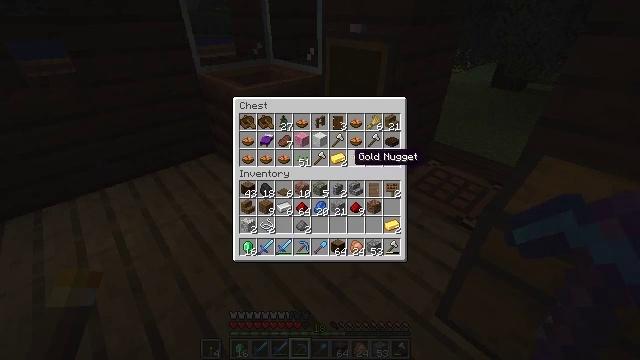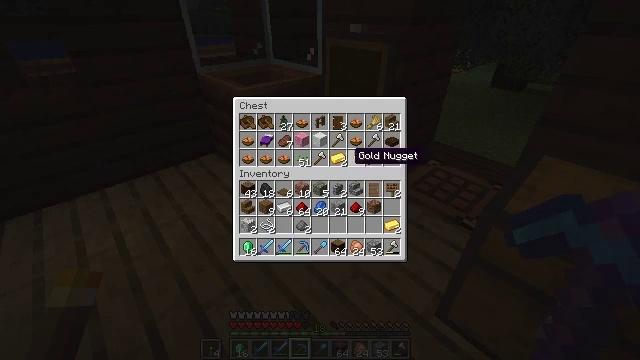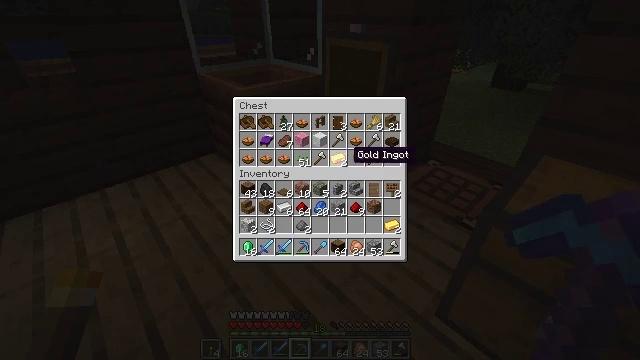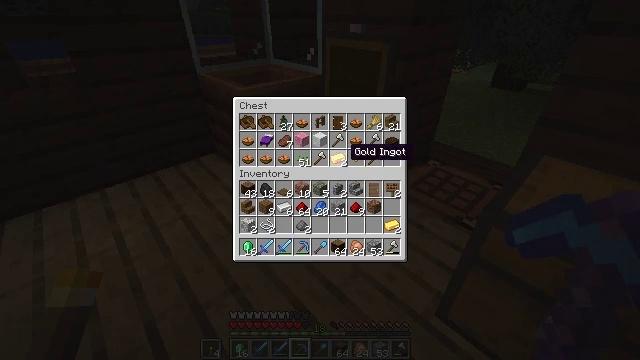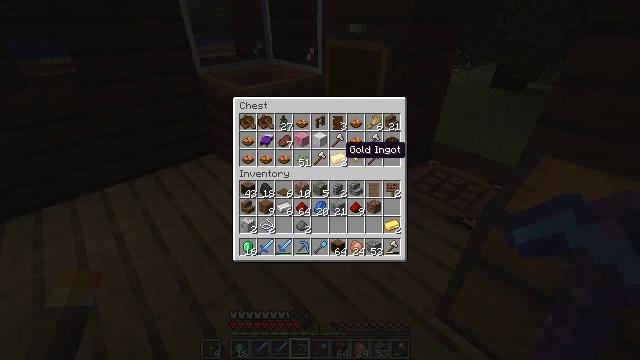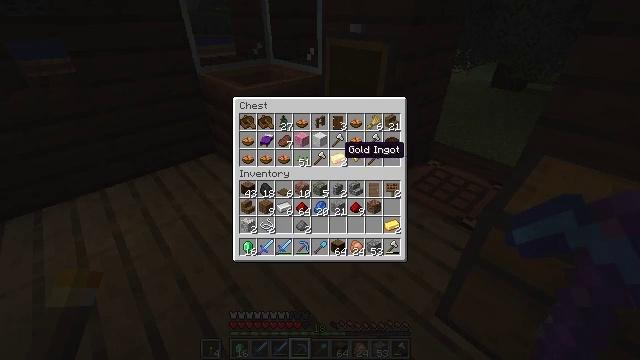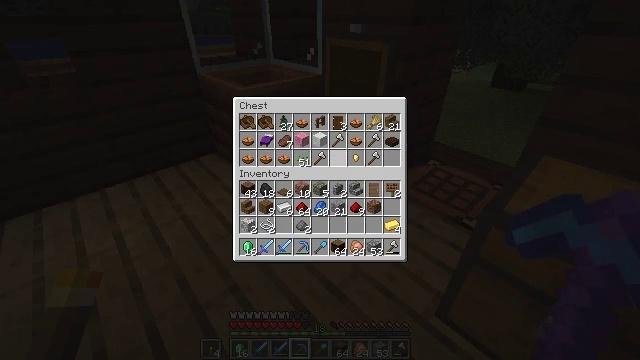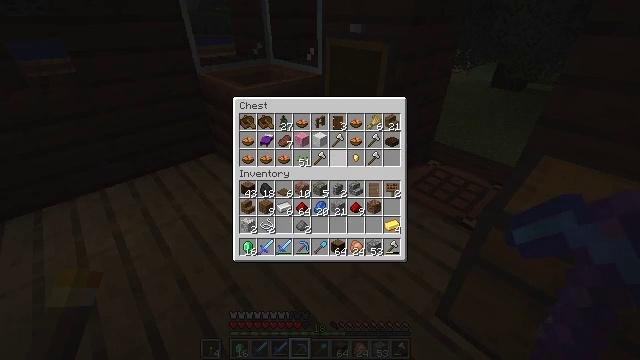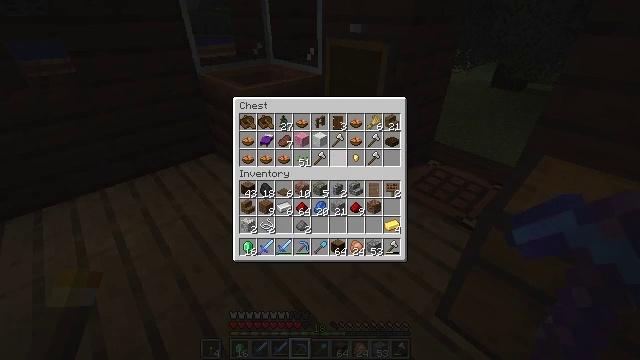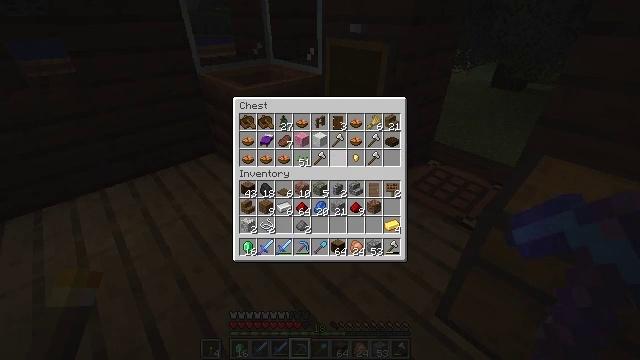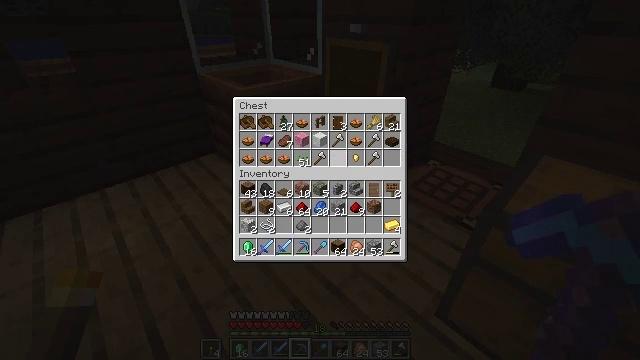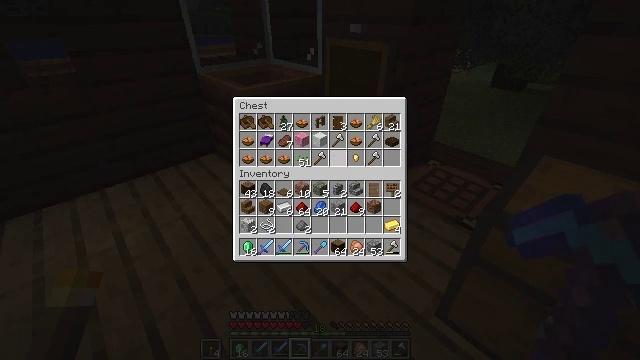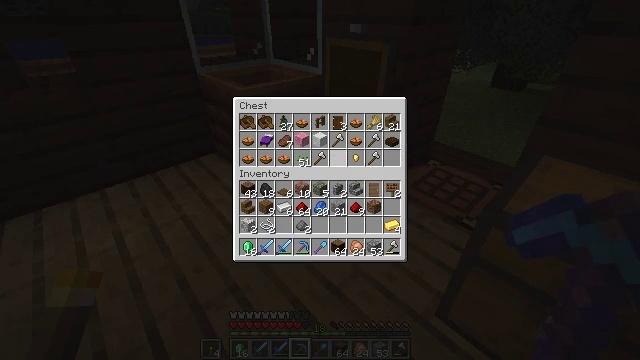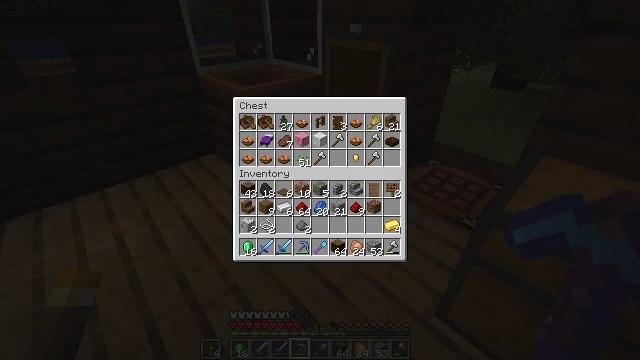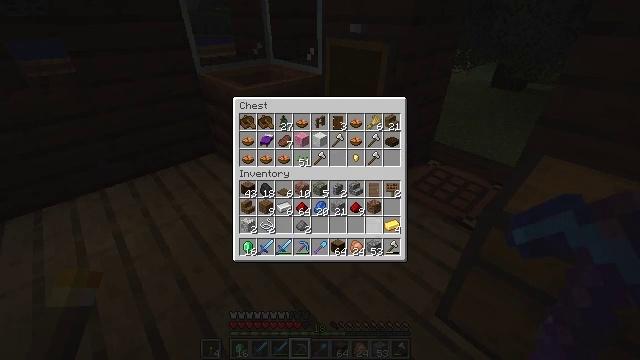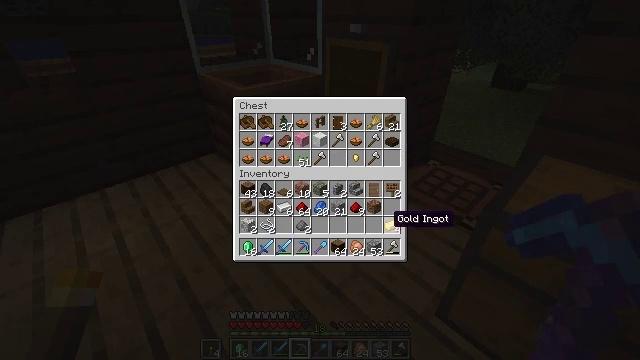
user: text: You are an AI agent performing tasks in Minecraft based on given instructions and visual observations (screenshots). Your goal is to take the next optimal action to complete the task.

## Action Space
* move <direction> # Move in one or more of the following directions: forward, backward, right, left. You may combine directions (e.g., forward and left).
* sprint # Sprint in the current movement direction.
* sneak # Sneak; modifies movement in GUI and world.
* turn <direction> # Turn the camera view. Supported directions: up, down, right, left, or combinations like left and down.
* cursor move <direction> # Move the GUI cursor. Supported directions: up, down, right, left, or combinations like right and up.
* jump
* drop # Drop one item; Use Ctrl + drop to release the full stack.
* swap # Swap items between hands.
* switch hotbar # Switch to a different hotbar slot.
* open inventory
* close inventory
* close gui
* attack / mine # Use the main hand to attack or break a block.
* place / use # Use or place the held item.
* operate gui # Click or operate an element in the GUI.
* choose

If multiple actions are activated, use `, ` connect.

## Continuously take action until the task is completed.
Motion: motion action
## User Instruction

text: Get golden boots from the crafting table.
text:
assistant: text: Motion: sneak
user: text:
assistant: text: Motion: sneak
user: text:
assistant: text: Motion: sneak
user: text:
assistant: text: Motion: sneak
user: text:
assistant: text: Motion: sneak
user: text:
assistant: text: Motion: sneak, operate gui
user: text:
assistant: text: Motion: sneak, operate gui
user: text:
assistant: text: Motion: sneak, operate gui
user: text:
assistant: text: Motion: sneak
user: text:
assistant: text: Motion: sneak
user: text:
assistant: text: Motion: sneak
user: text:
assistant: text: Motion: no_op
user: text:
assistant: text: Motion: cursor move right and down
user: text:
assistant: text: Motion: cursor move right and down
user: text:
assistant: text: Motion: cursor move down
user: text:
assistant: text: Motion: no_op
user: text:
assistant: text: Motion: no_op
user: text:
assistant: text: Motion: no_op
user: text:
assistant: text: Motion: no_op
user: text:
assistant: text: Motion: no_op
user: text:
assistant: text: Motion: no_op
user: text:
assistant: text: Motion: no_op
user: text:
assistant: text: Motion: no_op
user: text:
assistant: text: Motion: no_op
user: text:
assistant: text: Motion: close gui
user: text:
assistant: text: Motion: no_op
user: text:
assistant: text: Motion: no_op
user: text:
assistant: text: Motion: turn right
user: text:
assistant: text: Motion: turn right and up
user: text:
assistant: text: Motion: turn right